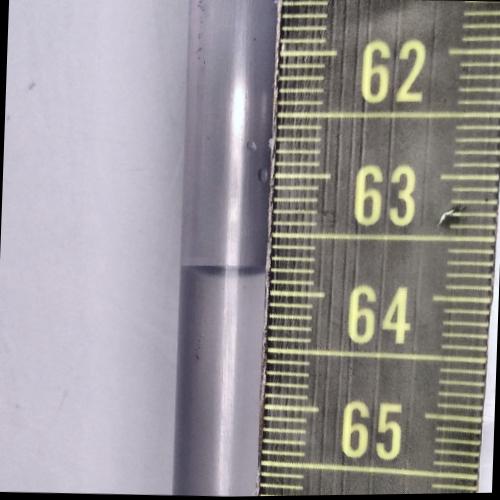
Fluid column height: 63.8 cm